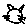
Label: cat